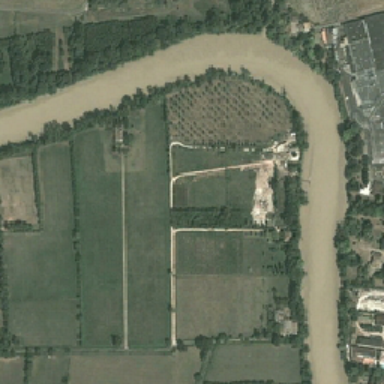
There is a river around the river .